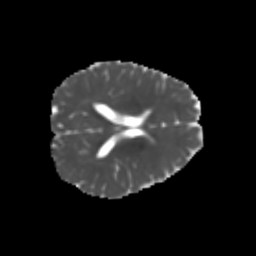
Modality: MD
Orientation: axial
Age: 7
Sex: male
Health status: healthy